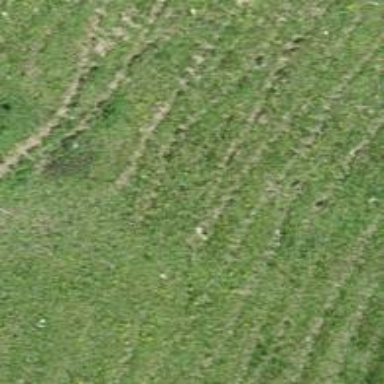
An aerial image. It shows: Path covered with grass.